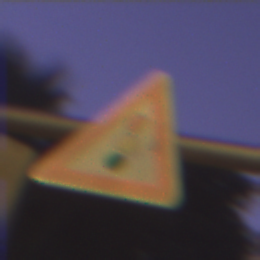
Verkehrszeichen: Lichtzeichenanlage
Umgebung: Outdoor, Urban
Tageszeit: Night
Wetter: Clear
Licht: Artificial
Jahreszeit: NotSpecified
Kontrast: HighContrast